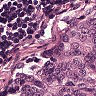
Metastatic tissue present: yes